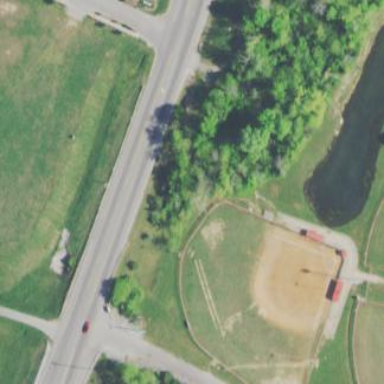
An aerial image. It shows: Baseball pitch for leisure land activities.